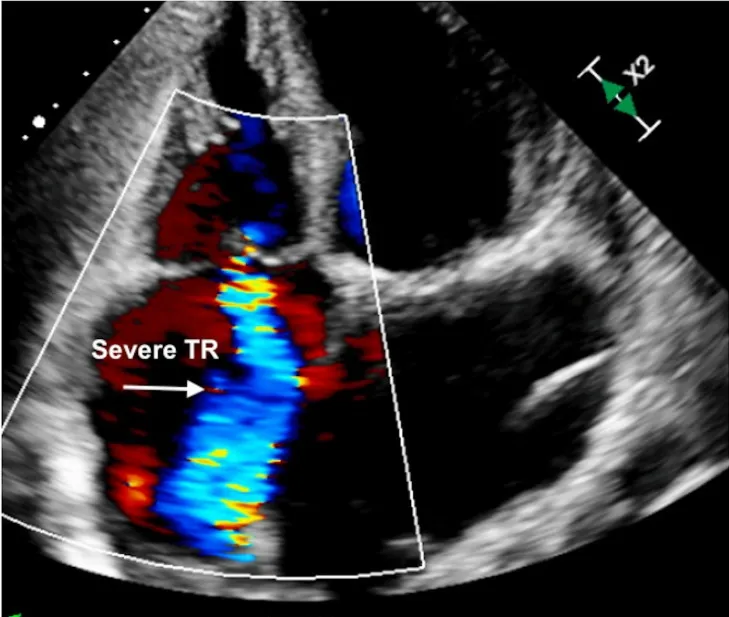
Transthoracic echocardiography four-chamber view showing severe TR. TR: Tricuspid regurgitation.
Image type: radiology (ultrasound)